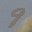
Label: 9